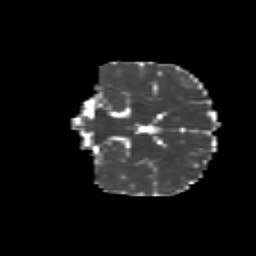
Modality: MD
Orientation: coronal
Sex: male
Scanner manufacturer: siemens
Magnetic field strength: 3 T
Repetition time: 5 s
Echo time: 0.071 s